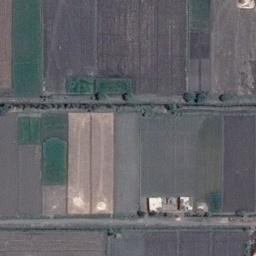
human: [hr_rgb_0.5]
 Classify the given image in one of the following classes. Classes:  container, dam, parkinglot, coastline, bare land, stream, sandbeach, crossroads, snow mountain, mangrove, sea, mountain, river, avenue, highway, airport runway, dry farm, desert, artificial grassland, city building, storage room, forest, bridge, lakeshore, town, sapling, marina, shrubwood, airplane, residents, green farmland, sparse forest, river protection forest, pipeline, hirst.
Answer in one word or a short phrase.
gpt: green farmland